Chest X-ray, AP view. Patient: 34 years old, sex M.
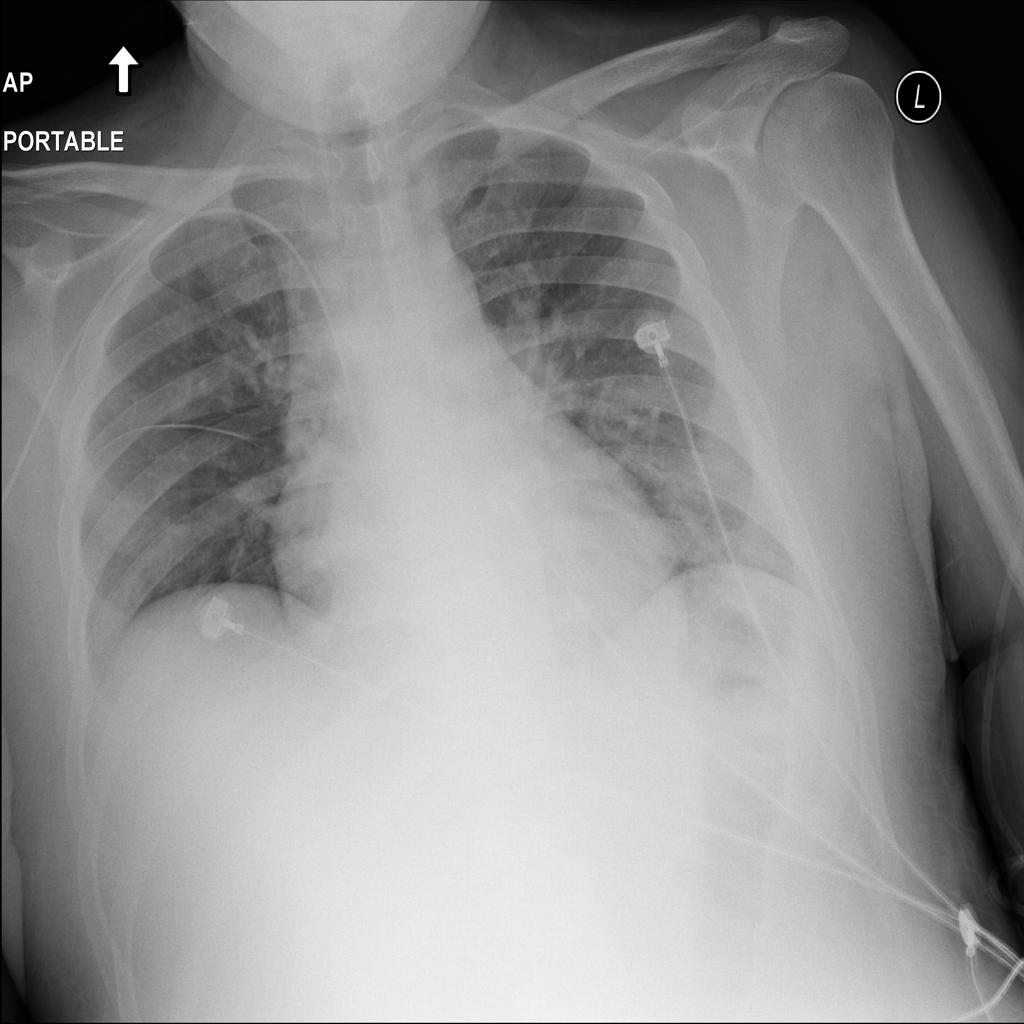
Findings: Infiltration